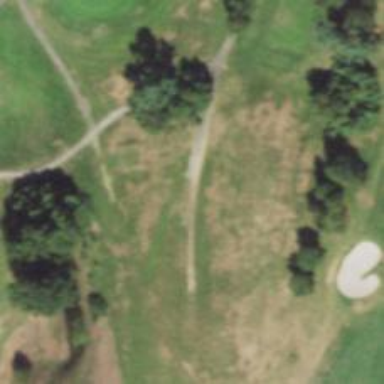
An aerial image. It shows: Pathway for golfing.